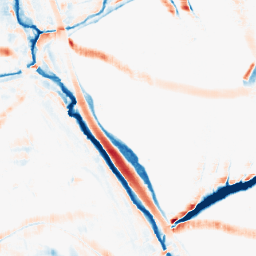
Category: morphological
Decomposition family: morphological_square
Decomposition parameters: operation: average
size: 15
Upsampling method: linear_exact
Upsampling parameters: scale: 8
Upsampling scale: 8